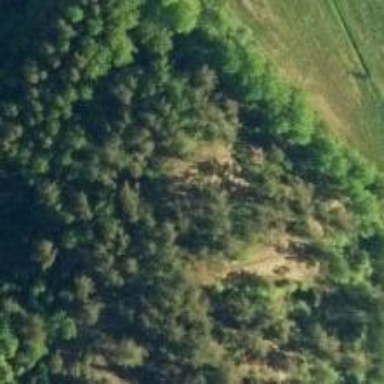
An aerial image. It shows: Cliff in nature.